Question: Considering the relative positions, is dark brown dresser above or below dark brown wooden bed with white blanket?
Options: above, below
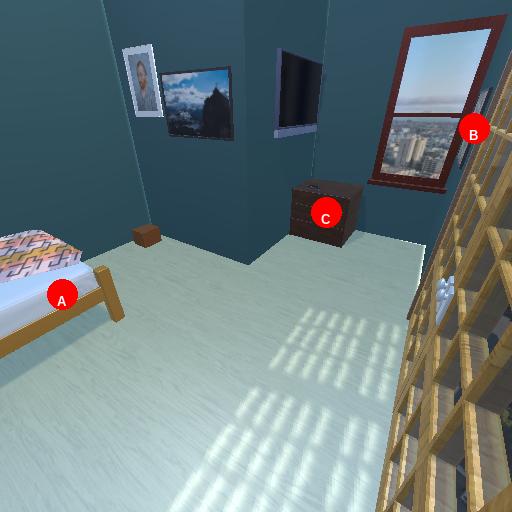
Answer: above